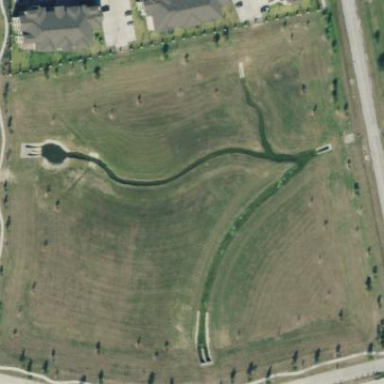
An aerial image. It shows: Detention basin filled with water.